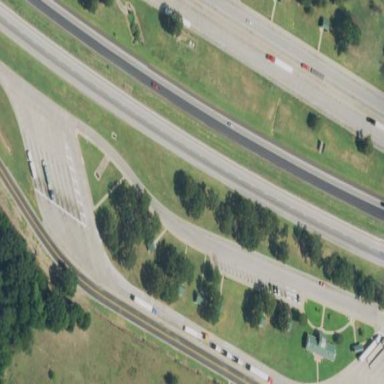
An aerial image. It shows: Rest area on the road with picnic tables.